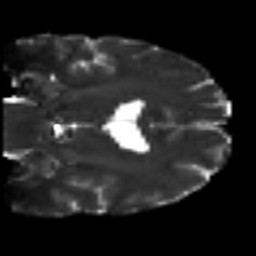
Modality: T2w
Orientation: coronal
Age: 40
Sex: male
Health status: ill
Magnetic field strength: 3 T
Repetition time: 8.4 s
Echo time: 0.0926 s